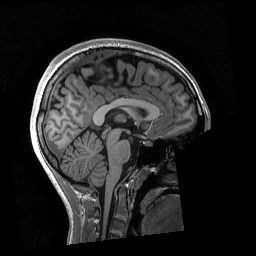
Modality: T1w
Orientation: sagittal